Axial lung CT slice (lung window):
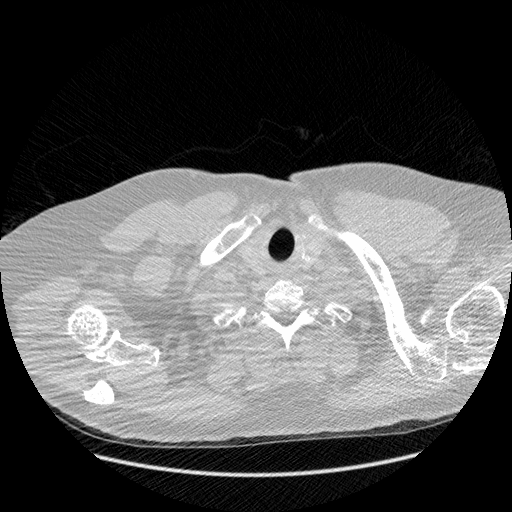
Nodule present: no